Question: Simply modal popup is really difficult in here.
'''
.modal-backdrop {
background-color: #000000;
bottom: 0;
left: 0;
position: fixed;
right: 0;
top: 0;
z-index: 1040;
}
.modal-backdrop.fade {
opacity: 0;
}
.modal-backdrop, .modal-backdrop.fade.in {
opacity: 0.8;
}
.modal {
background-clip: padding-box;
background-color: #FFFFFF;
border: 1px solid rgba(0, 0, 0, 0.3);
border-radius: 6px;
box-shadow: 0 3px 7px rgba(0, 0, 0, 0.3);
left: 50%;
margin-left: -280px;
outline: medium none;
position: fixed;
top: 10%;
width: 560px;
z-index: 1050;
}
.modal.fade {
top: -25%;
transition: opacity 0.3s linear 0s, top 0.3s ease-out 0s;
}
.modal.fade.in {
top: 10%;
}
.modal-header {
border-bottom: 1px solid #EEEEEE;
padding: 9px 15px;
}
.modal-header .close {
margin-top: 2px;
}
.modal-header h3 {
line-height: 30px;
margin: 0;
}
.modal-body {
max-height: 400px;
overflow-y: auto;
padding: 15px;
position: relative;
}
.modal-form {
margin-bottom: 0;
}
.modal-footer {
background-color: #F5F5F5;
border-radius: 0 0 6px 6px;
border-top: 1px solid #DDDDDD;
box-shadow: 0 1px 0 #FFFFFF inset;
margin-bottom: 0;
padding: 14px 15px 15px;
text-align: right;
}
.modal-footer:before, .modal-footer:after {
content: "";
display: table;
line-height: 0;
}
.modal-footer:after {
clear: both;
}
.modal-footer .btn + .btn {
margin-bottom: 0;
margin-left: 5px;
}
.modal-footer .btn-group .btn + .btn {
margin-left: -1px;
}
.modal-footer .btn-block + .btn-block {
margin-left: 0;
}
'''
html
'''
<!-- Button to trigger modal -->
<a href="#myModal" role="button" class="btn" data-toggle="modal">Launch demo modal</a>
<!-- Modal -->
<div id="myModal" class="modal fade" tabindex="-1" role="dialog" aria-labelledby="myModalLabel" aria-hidden="true">
<div class="modal-header">
<button type="button" class="close" data-dismiss="modal" aria-hidden="true">x</button>
<h3 id="myModalLabel">Modal header</h3>
</div>
<div class="modal-body">
<p>Cras mattis consectetur purus sit amet fermentum. Cras justo odio, dapibus ac facilisis in, egestas eget quam. Morbi leo risus, porta ac consectetur ac, vestibulum at eros.</p>
<p>praesent commodo cursus magna, vel scelerisque nisl consectetur et. vivamus sagittis lacus vel augue laoreet rutrum faucibus dolor auctor.</p>
<p>
aenean lacinia bibendum nulla sed consectetur. praesent commodo cursus magna, vel scelerisque nisl consectetur et. donec sed odio dui. donec ullamcorper nulla non metus auctor fringilla.
</p>
<p>
cras mattis consectetur purus sit amet fermentum. cras justo odio, dapibus ac facilisis in, egestas eget quam. morbi leo risus, porta ac consectetur ac, vestibulum at eros.
</p>
<p>
praesent commodo cursus magna, vel scelerisque nisl consectetur et. vivamus sagittis lacus vel augue laoreet rutrum faucibus dolor auctor.
</p>
<p>
aenean lacinia bibendum nulla sed consectetur. praesent commodo cursus magna, vel scelerisque nisl consectetur et. donec sed odio dui. donec ullamcorper nulla non metus auctor fringilla.
</p></div>
<div class="modal-footer">
<button class="btn" data-dismiss="modal">Close</button>
<button class="btn btn-primary">Save changes</button>
</div>
</div>
'''
With above modal popup css, the result comes up like below. Any suggestion ?

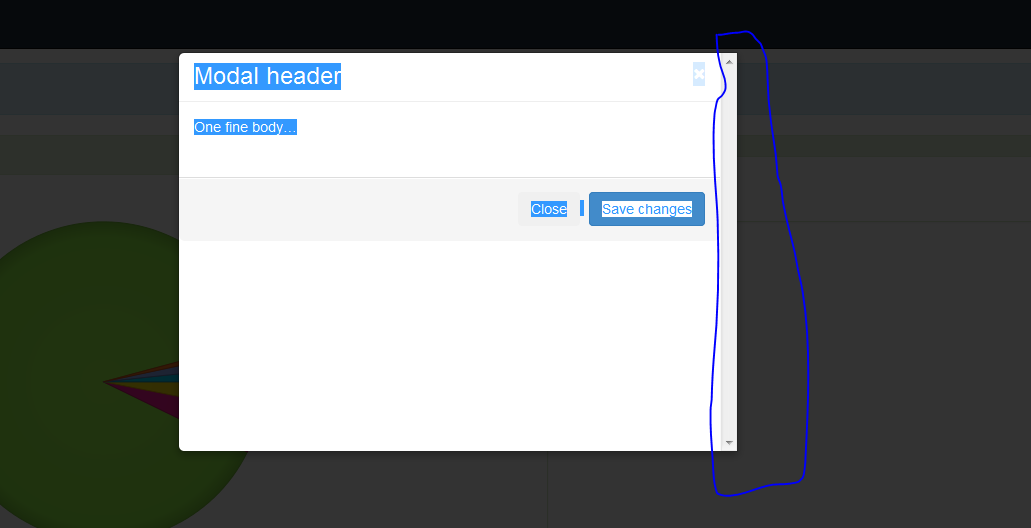
Answer: I have fixt it please look at css , it is about overlow-y:auto, by the way it will look well in old bootstrap (2.x.x)
'''
http://jsbin.com/urAYAkOM/21/edit
'''